Aerial crown-view tile of a tropical tree (Barro Colorado Island, Panama), acquired 20240813:
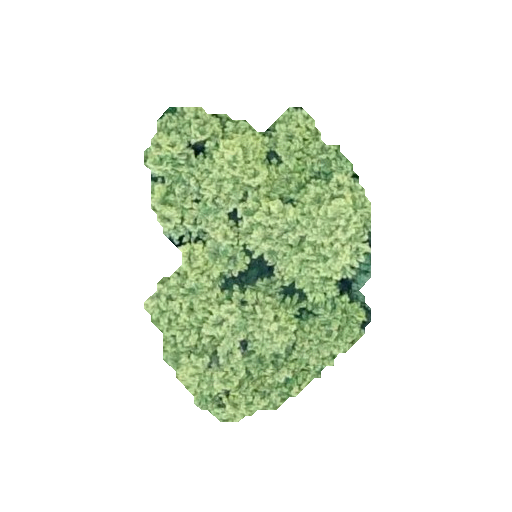
Species: Quararibea stenophylla
GBIF accepted scientific name: Quararibea stenophylla
Crown area: 82.516 m²